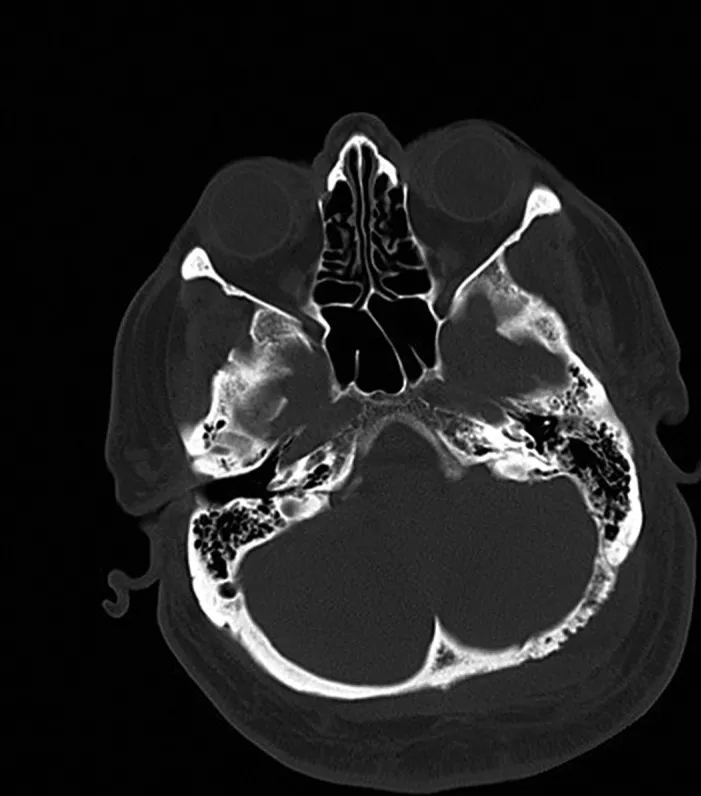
CT scan showing mottled appearance of left occipital bone, consistent with osteomyelitis.
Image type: radiology (ct)